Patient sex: M
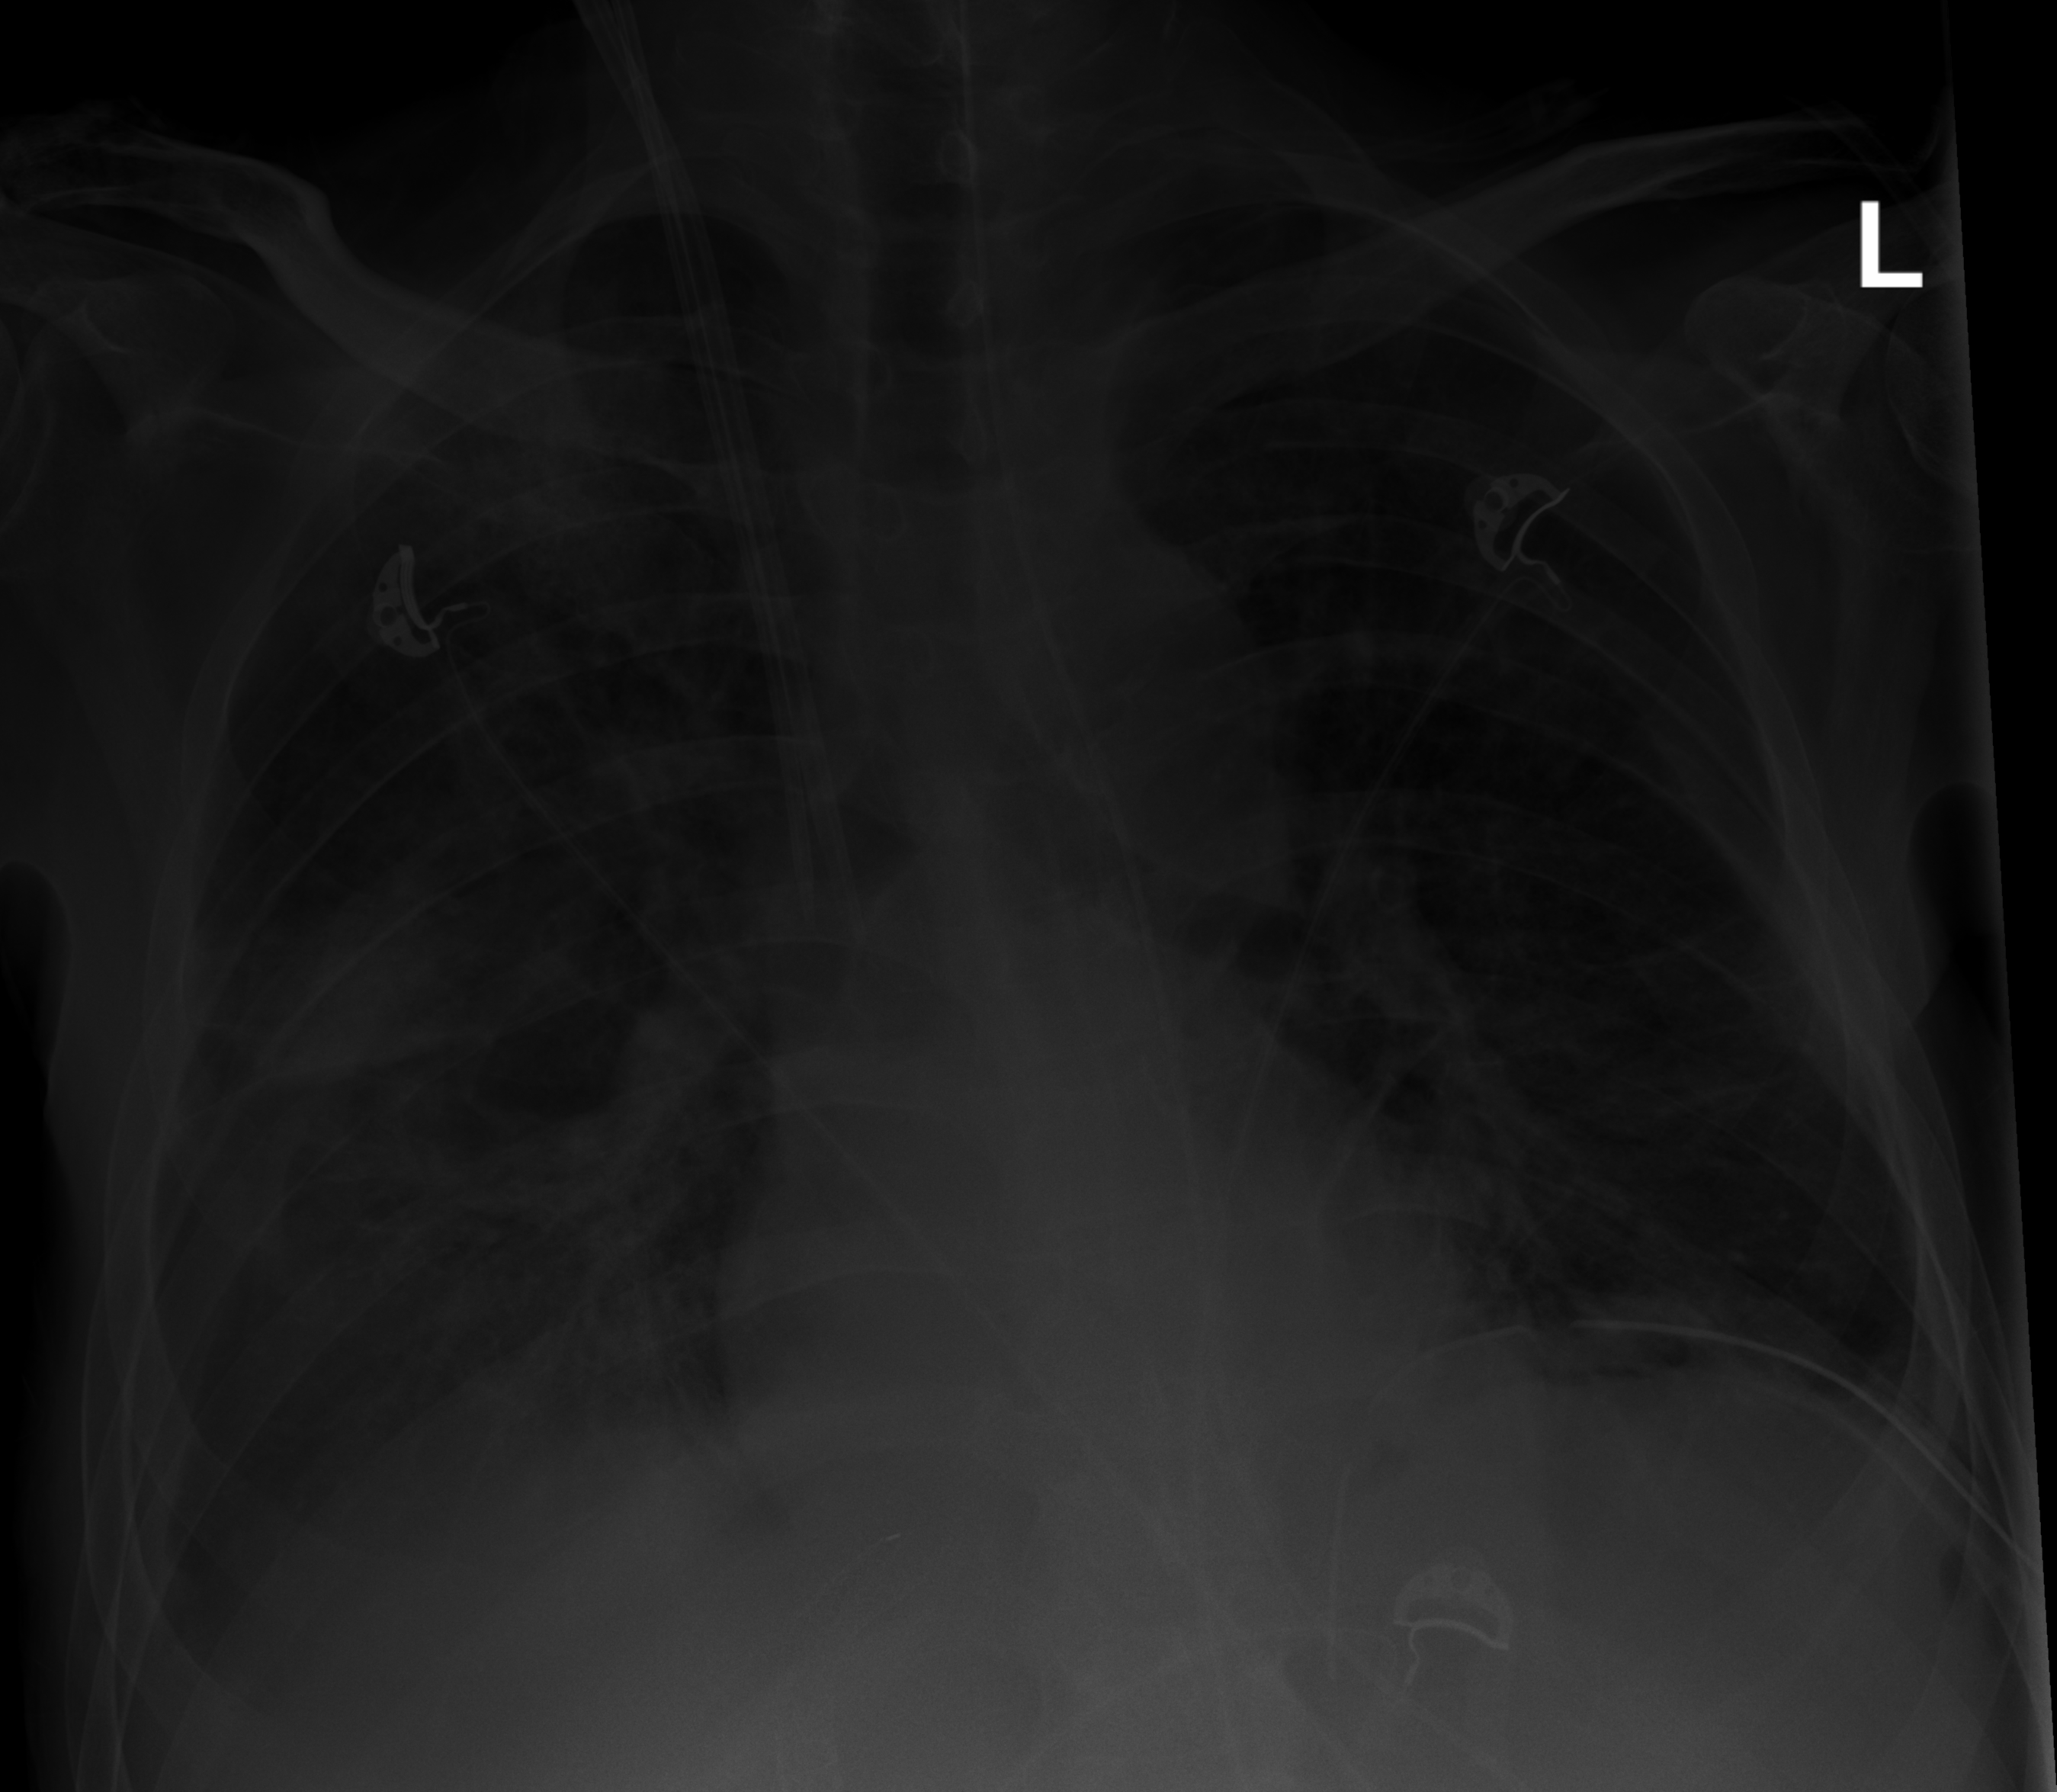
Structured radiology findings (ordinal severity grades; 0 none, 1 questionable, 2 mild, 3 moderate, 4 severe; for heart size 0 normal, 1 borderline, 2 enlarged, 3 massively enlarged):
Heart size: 1
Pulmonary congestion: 2
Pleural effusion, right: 2
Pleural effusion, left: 2
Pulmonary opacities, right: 3
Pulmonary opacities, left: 2
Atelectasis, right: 3
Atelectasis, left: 2